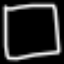
Label: square